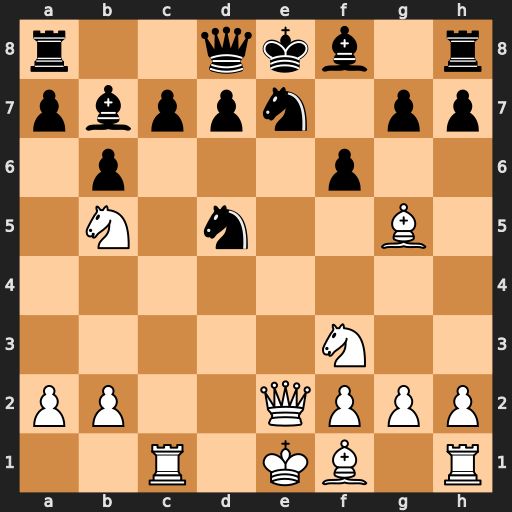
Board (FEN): r2qkb1r/pbppn1pp/1p3p2/1N1n2B1/8/5N2/PP2QPPP/2R1KB1R
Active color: w
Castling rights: Kkq
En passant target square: -
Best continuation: Rxc7 Qxc7 Nxc7+